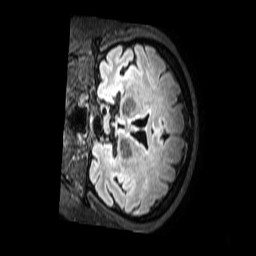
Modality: FLAIR
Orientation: coronal
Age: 45
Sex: female
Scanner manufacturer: philips
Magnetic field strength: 3 T
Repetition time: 4.8 s
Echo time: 0.2825 s